【题型】解答题　【知识点】平面几何　【难度】easy
如图, 在 $\triangle ABC$ 中, 已知点 $D$, $E$ 分别在边 $BC$、$AB$ 上, $EC$ 和 $AD$ 相交于点 $F$, $\angle EDB = \angle ADC$, $DE^2 = DF \cdot DA$。

(1) 求证：$\triangle ABD \sim \triangle ECD$；

(2) 如果 $\angle ACB = 90^\circ$, 求证：$FC = \frac{1}{2}EC$。
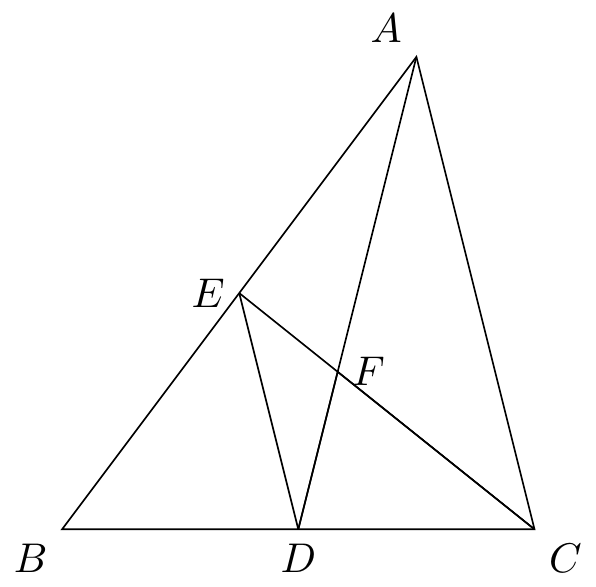
【解答】
证明：
(1) $\because DE^2 = DF \cdot DA$,

$\therefore \frac{DE}{DF} = \frac{DA}{DE}$,

$\because \angle FDE = \angle EDA$,

$\therefore \triangle DEF \sim \triangle DAE$,

$\therefore \angle DAE = \angle DEF$,

$\because \angle EDB = \angle ADC$,

$\therefore \angle ADB = \angle CDE$,

$\therefore \triangle ABD \sim \triangle ECD$；

(2) 由 (1) 知, $\triangle ABD \sim \triangle ECD$,

$\therefore \angle B = \angle ECD$,

$\because \angle ACB = 90^\circ$,

$\therefore \angle BAC + \angle B = \angle BCE + \ angle ACE$,

$\therefore \angle BAC = \angle ACE$.

$\therefore AE = BE = CE$,

取 $AD$ 的中点 $G$, 连接 $CG$,

$\because \angle ACD = 90^\circ$,

$\therefore DG = CG = \frac{1}{2}AD$,

$\therefore \angle GDC = \angle GCD$,

$\because \angle DGC = 180^\circ - 2\angle ADC$,

$\angle EFC = 180^\circ - 2\angle ECD$,

$\because \angle ADC = \angle ECD$,

$\therefore \angle DGC = \angle EFC$,

$\therefore \triangle DGC \sim \triangle EFC$,

$\therefore \frac{FC}{EC} = \frac{GC}{DC} = \frac{1}{2}$,

$\therefore FC = \frac{1}{2}EC$。

\end{document}
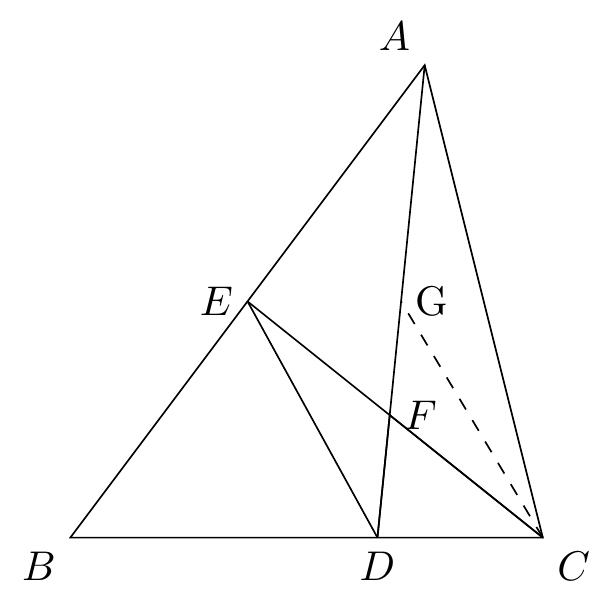